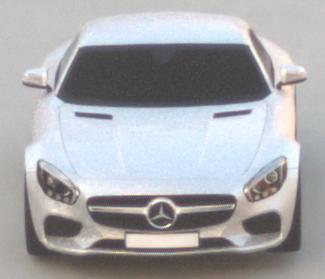
Make: Mercedes-Benz
Model: AMG GT Coupé
Detailed model: AMG GT (190) Coupé
Model produced from: 2014/10
Model produced until: 2017/01
Doors: 2
Color: white
Road condition: dry road
Daytime: sunrise or sunset
Contrast: low contrast